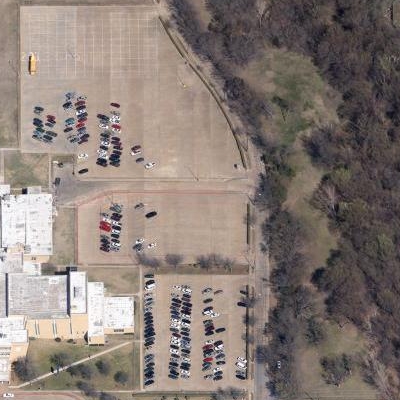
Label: gParking